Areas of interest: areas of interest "Park and greenspace"
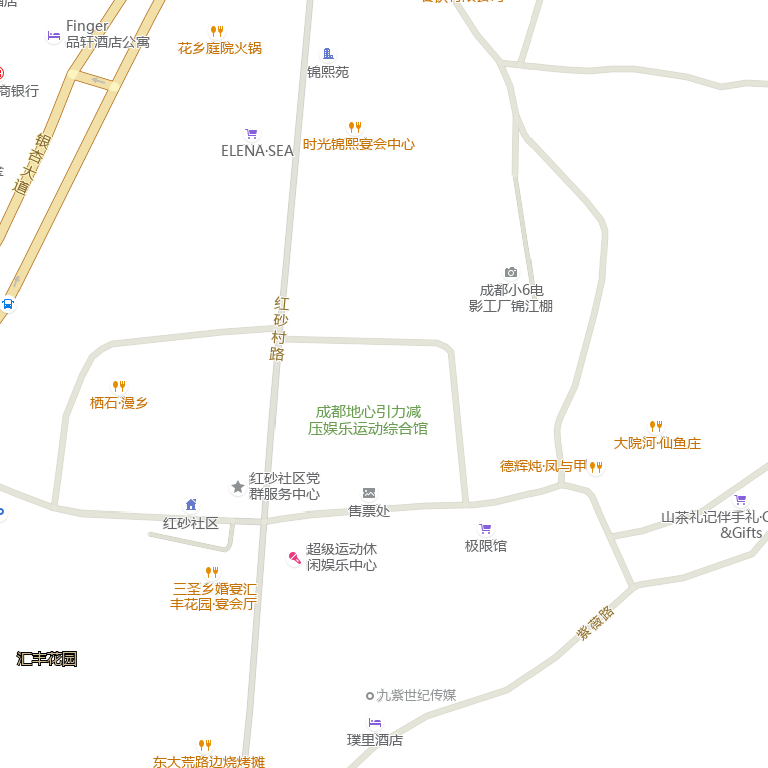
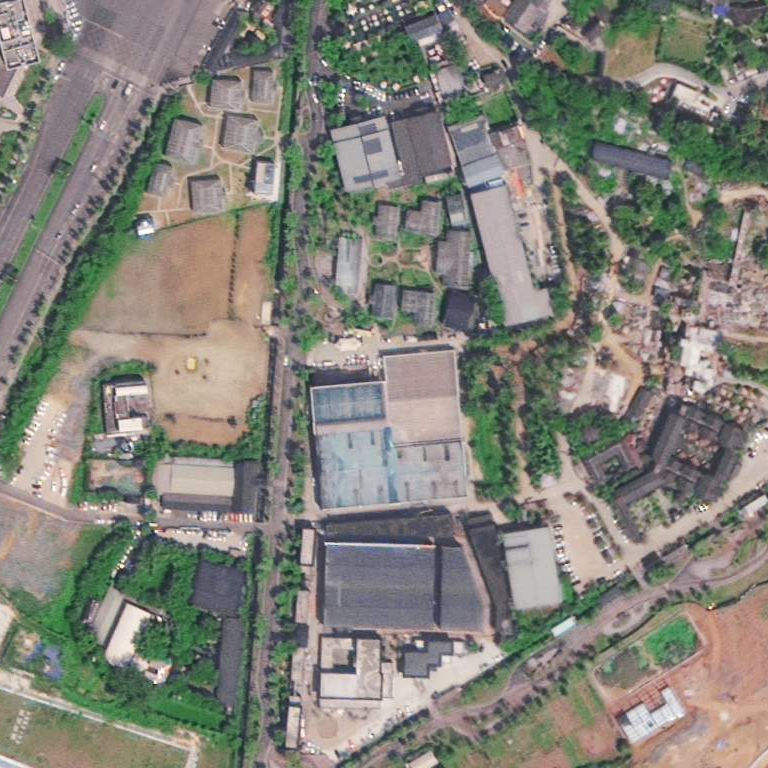